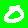
Digit: 0